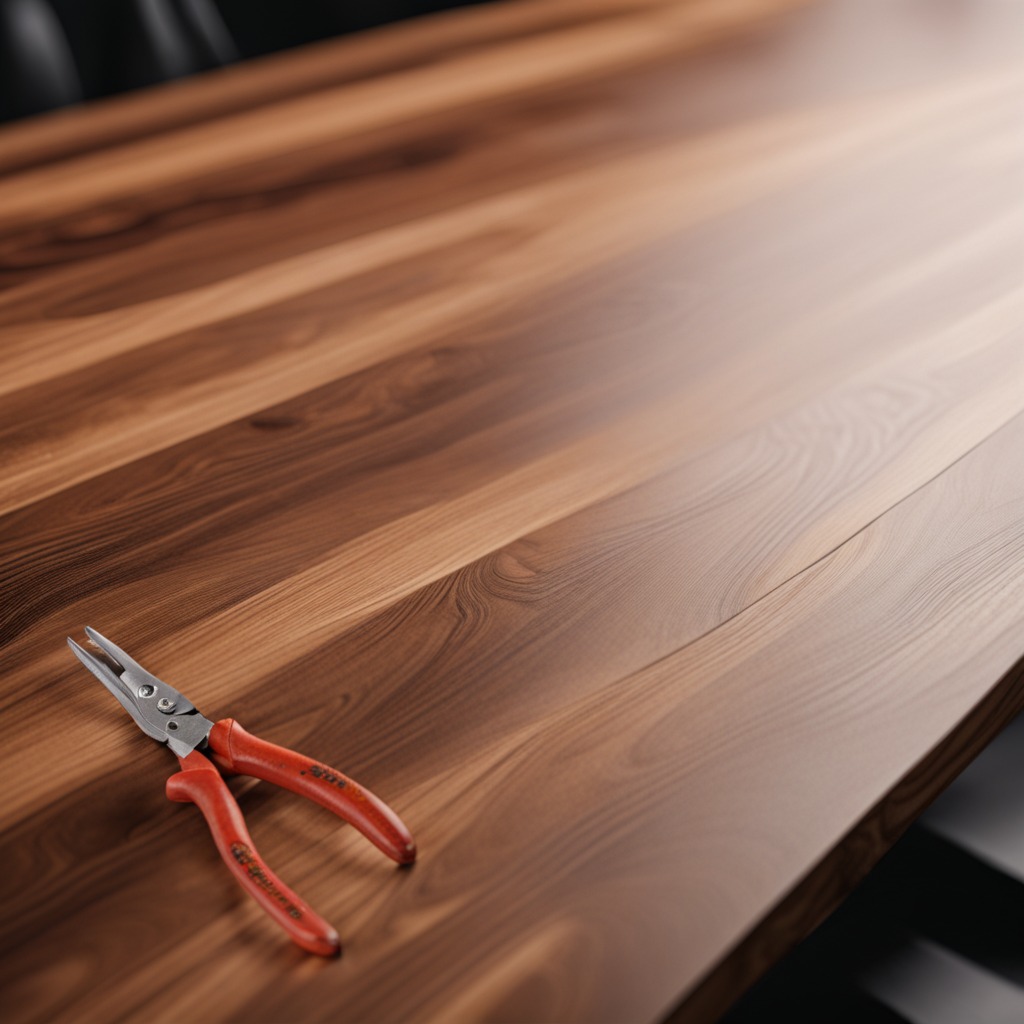
A plier is lying on the wooden table in a carpentry studio.